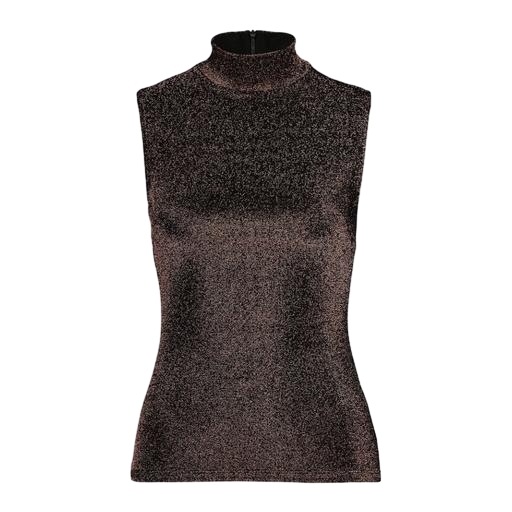
gold high-neck top, brown funnel neck vest, high-neck top, white background